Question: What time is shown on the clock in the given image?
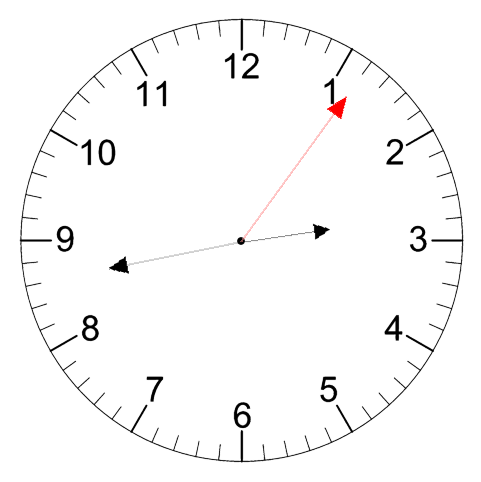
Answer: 02:43:06